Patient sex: F
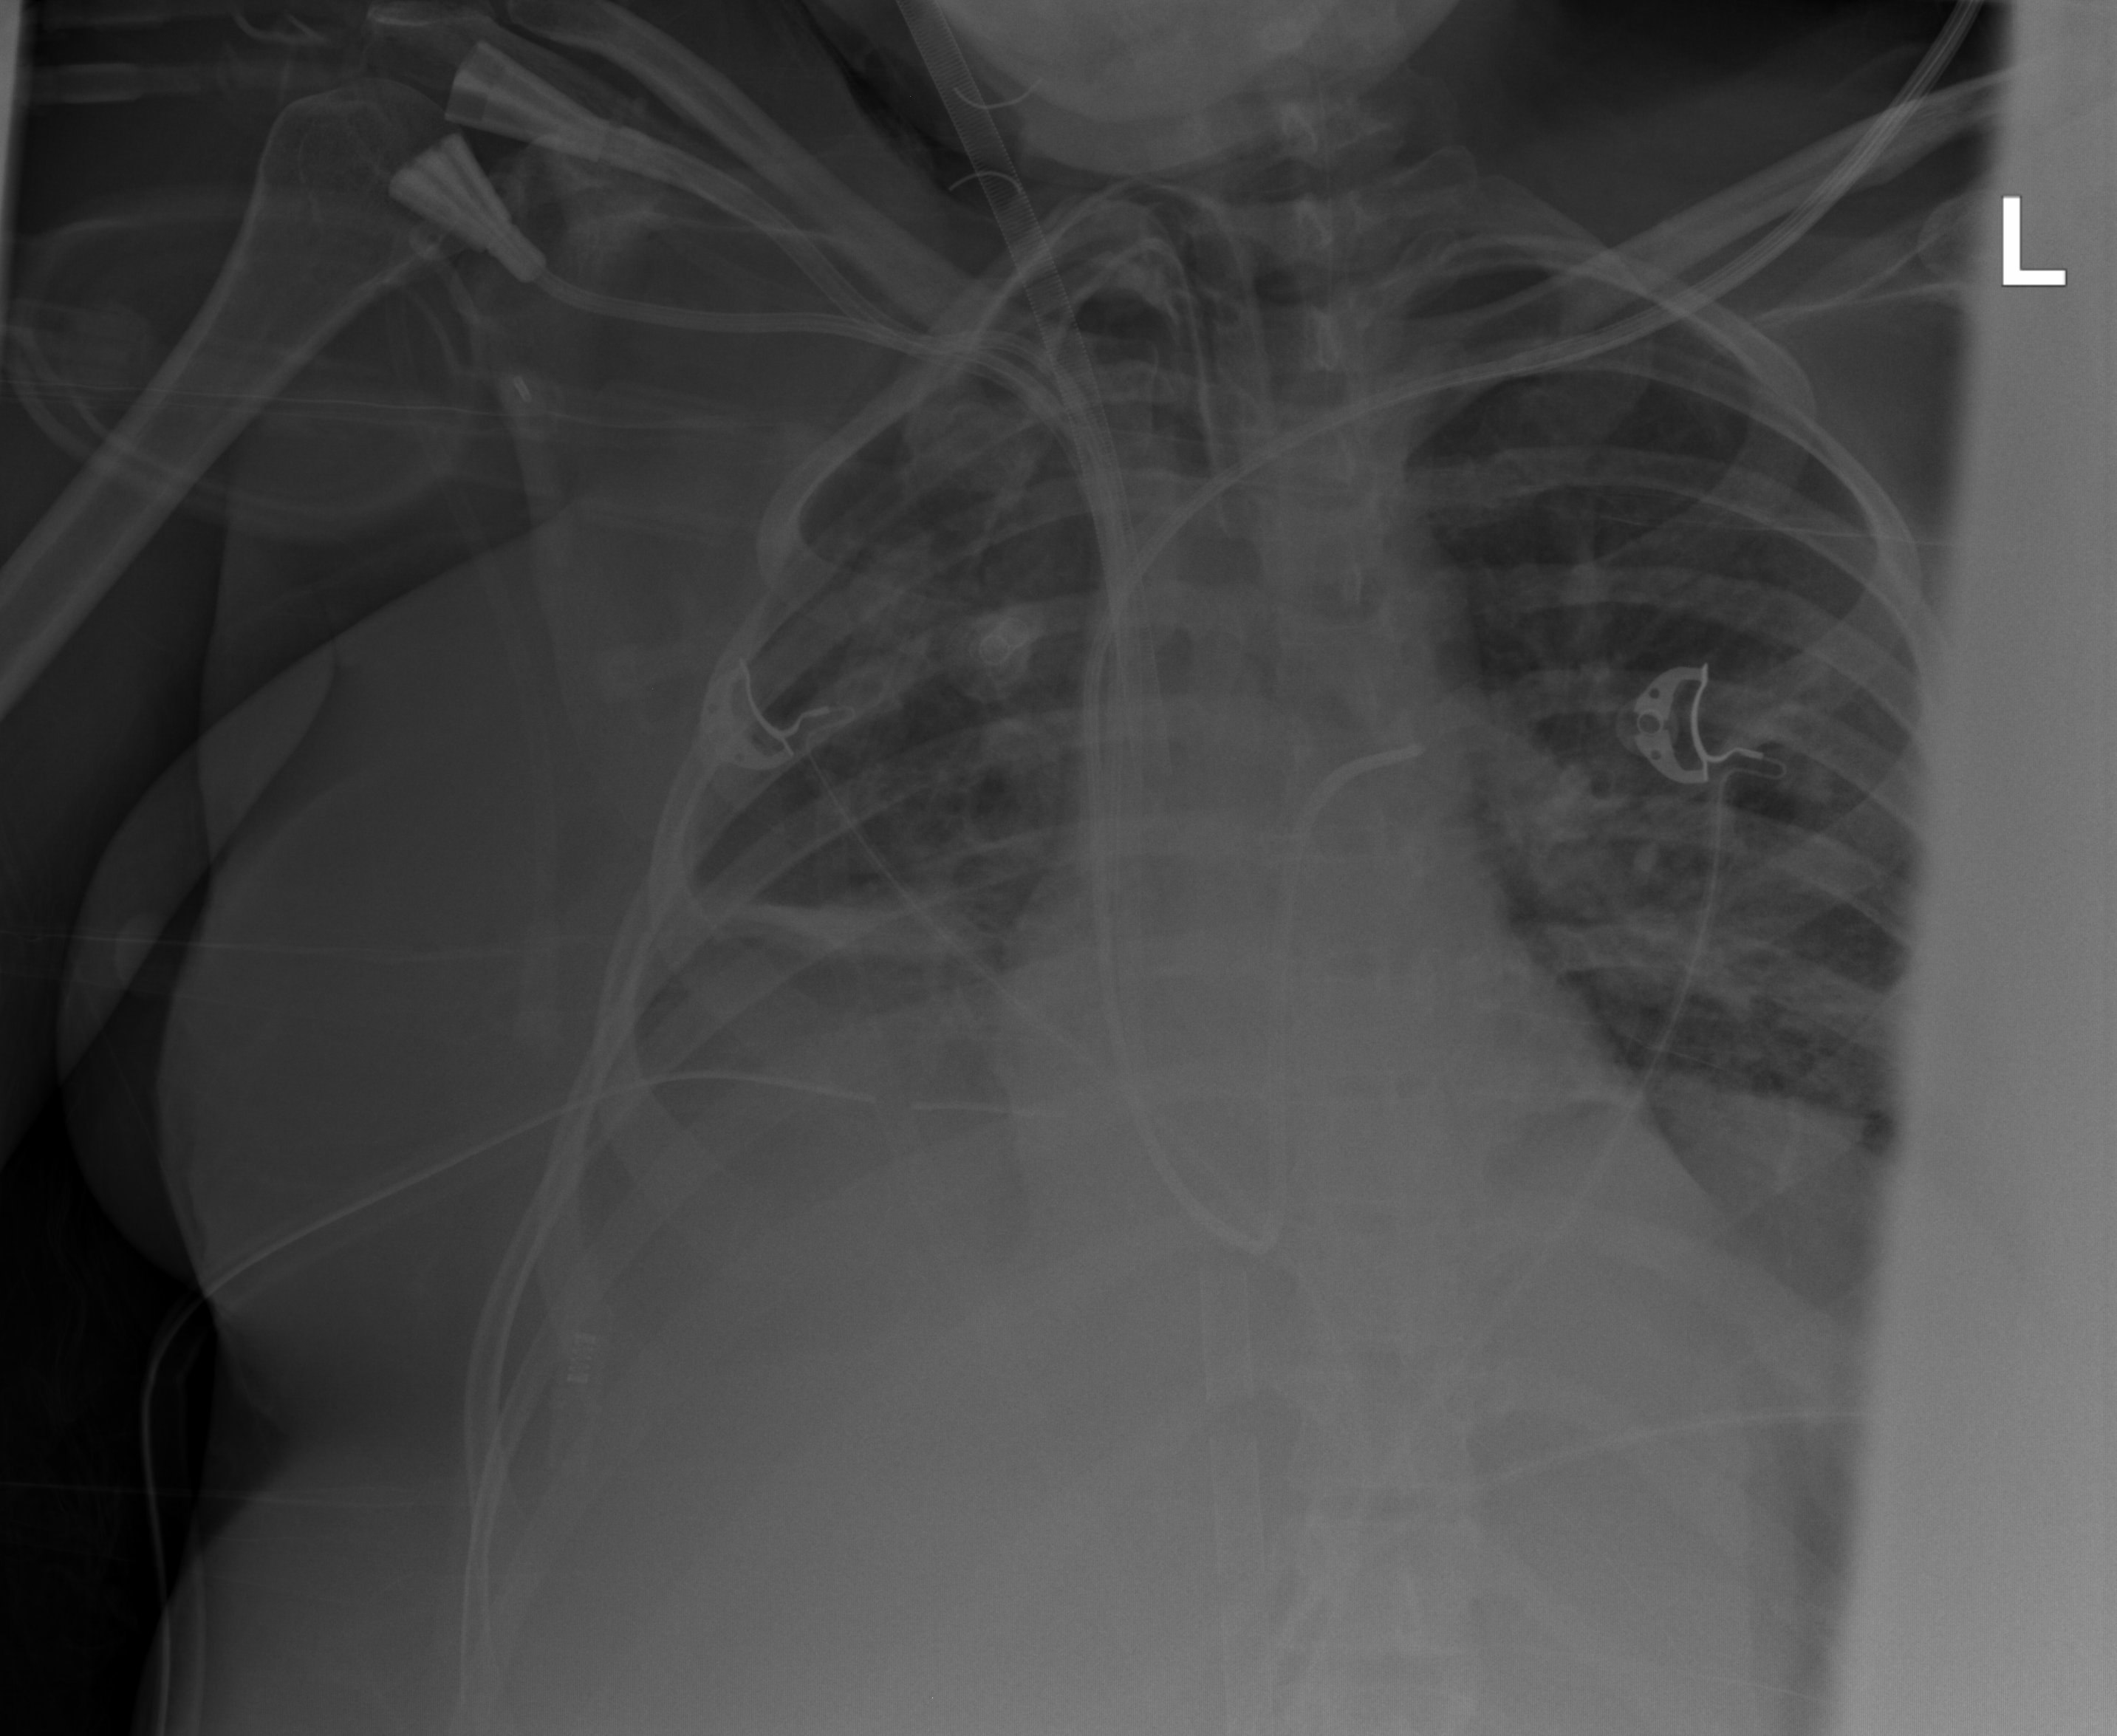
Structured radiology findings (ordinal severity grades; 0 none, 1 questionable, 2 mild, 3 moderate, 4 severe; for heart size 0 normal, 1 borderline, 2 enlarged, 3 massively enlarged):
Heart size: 0
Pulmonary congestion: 2
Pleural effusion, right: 2
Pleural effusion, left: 0
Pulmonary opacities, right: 3
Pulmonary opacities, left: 3
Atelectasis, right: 3
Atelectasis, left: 2